Question: My headers often clip content so that the content below it is not completely visible, it appears as though the page continues underneath the header before the header ends and as a result, not all of the content is shown.

Is there a CSS rule I can use for this? Or a cmd argument for wkhtmltopdf? Or any other way?
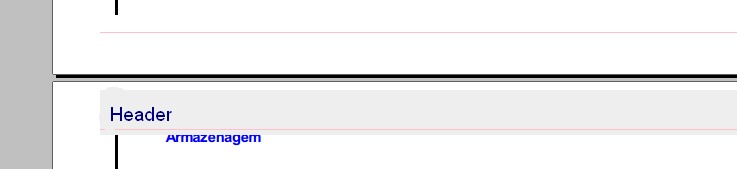
Answer: I have learned that this is actually a known issue and is unlikely to be changed in a while. The workaround is to use 'style="margin:0; padding:0;"' in the header '<body>' element. Another workaround would be to experiment with the '--header-spacing n' parameter. Yet another way is to wrap all top-page elements and add margin there, but that is a very bad an non-dynamic idea.
For for further information see:
<URL>
<URL>
<URL>